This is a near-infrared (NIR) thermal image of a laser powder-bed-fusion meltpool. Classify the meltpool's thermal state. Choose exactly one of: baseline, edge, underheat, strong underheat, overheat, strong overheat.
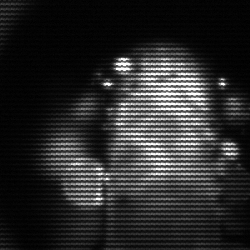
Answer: strong underheat